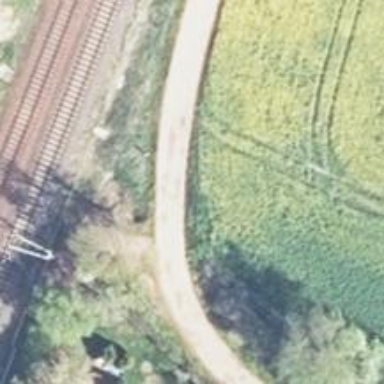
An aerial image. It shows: Gravel track with grade3 tracktype.